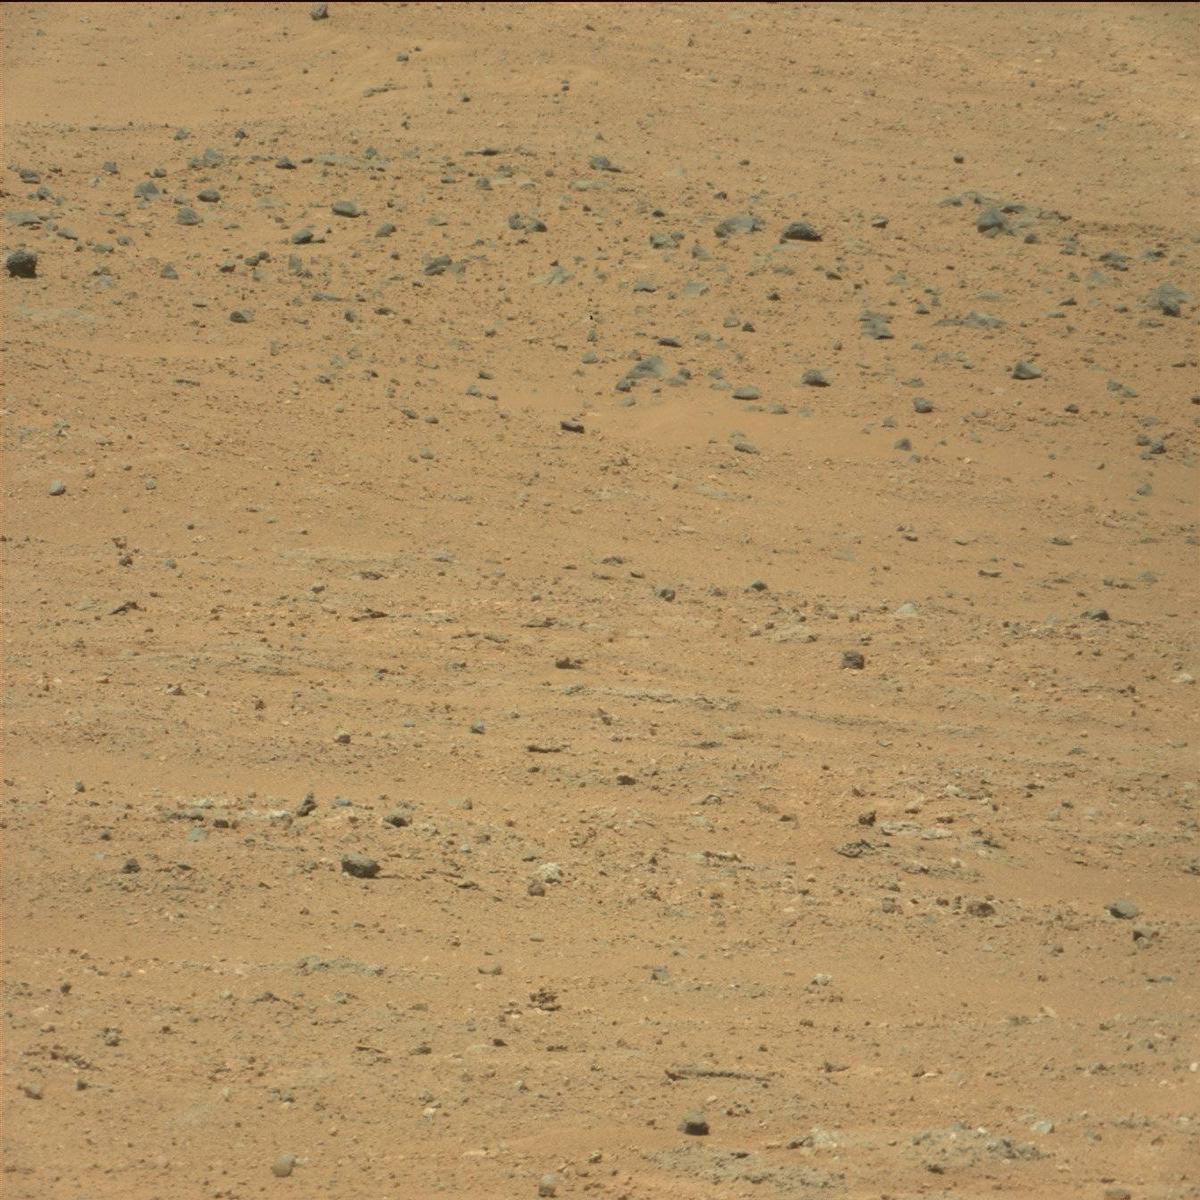
Terrain classes present: Bedrock, Rock, Sand / Soil